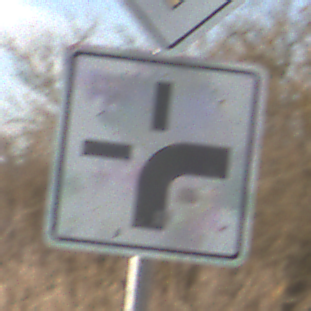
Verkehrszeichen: VerlaufVorfahrtsstrasse3
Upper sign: Vorfahrtsstrasse
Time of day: MorningAfternoon
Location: Outdoor (Nature)
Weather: PartlyCloudy
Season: NotSpecified
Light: Natural